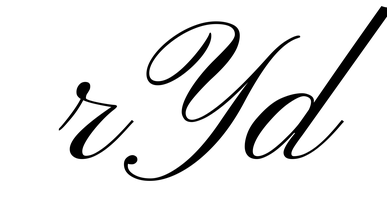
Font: PinyonScript-Regular